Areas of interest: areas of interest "Forest Park"
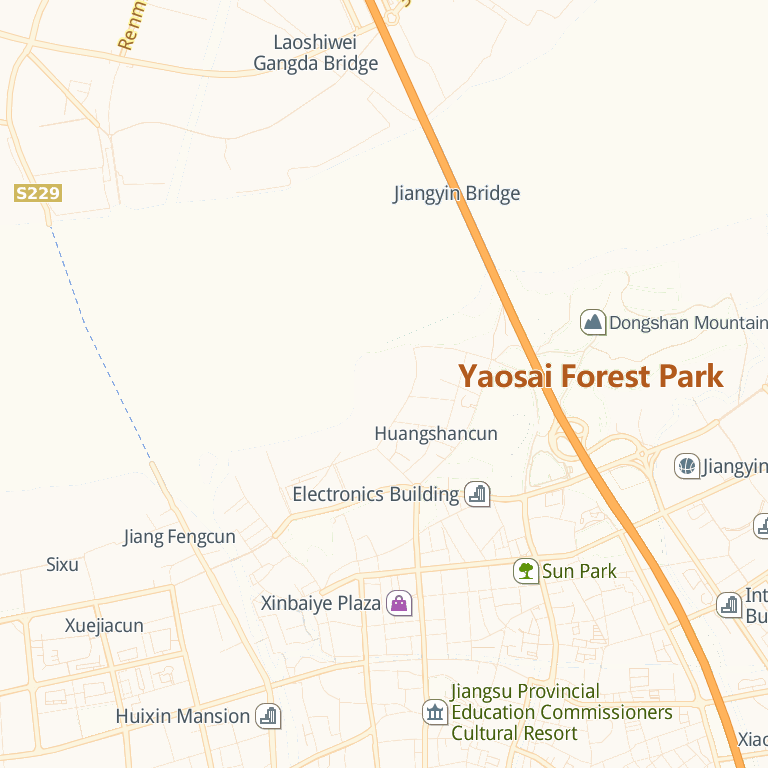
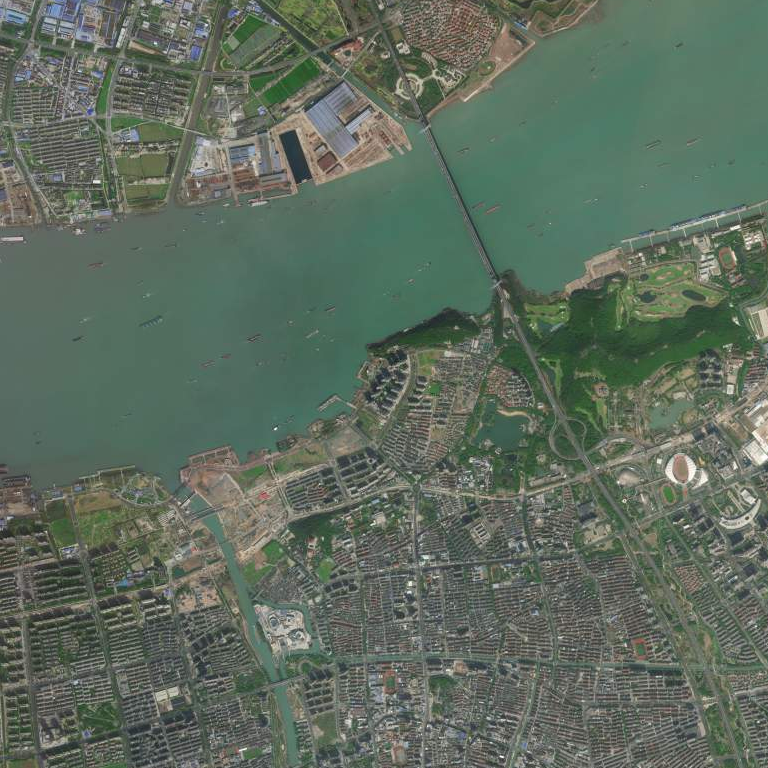